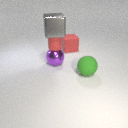
large gray metal cube above small red rubber cylinder